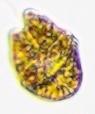
Label: Akashiwo